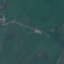
Land use / land cover class: Pasture